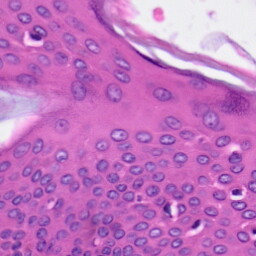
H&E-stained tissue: Skin